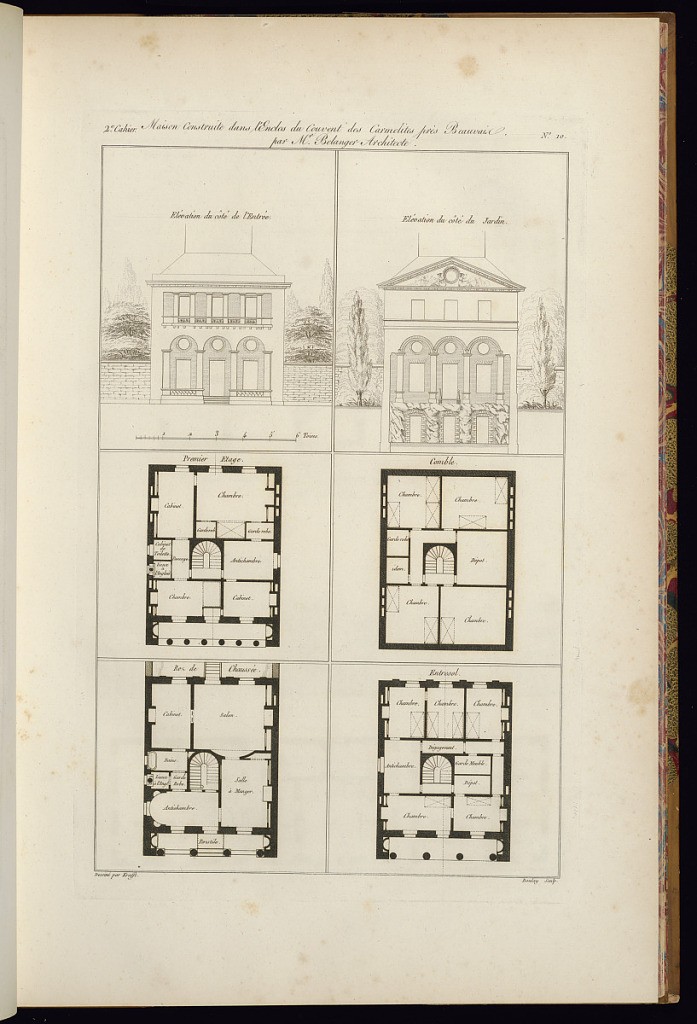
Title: Maison Construite dans l’Enclos du Couvent des Carmelites près Beauvais par Mr. Belanger Architect
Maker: Jean-Charles Krafft, French, 1764 - 1833
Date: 1812
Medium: Etching and engraving on paper
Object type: Print
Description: An architectural print illustrating a house with two exterior elevations and four floor plans. The house features neoclassical motifs, columns, balustrades, and a pediment. The plate is titled, numbered, and signed.